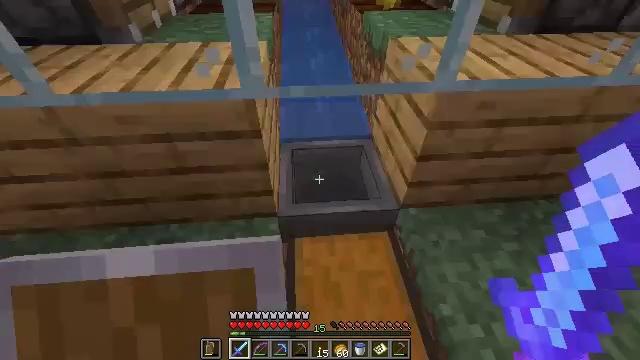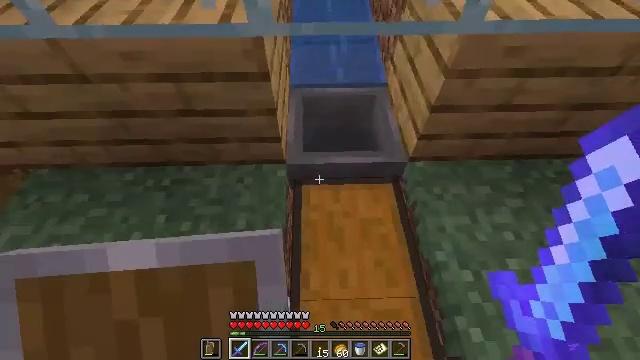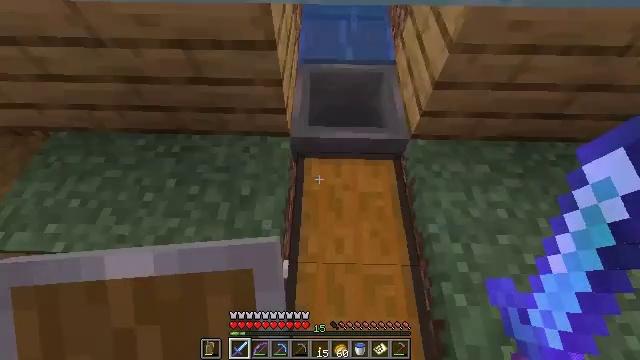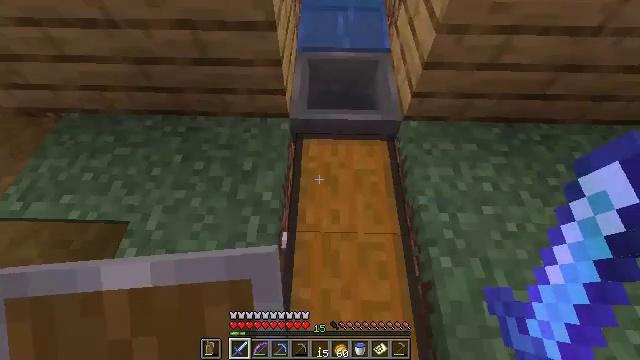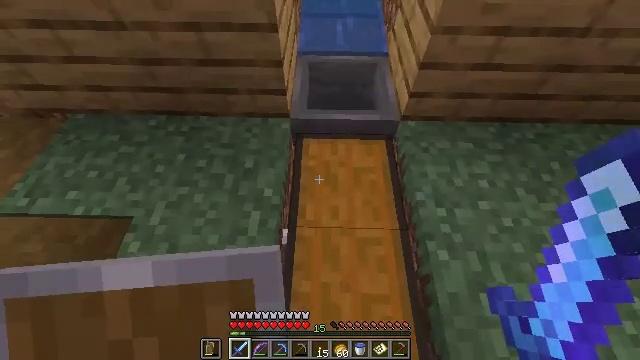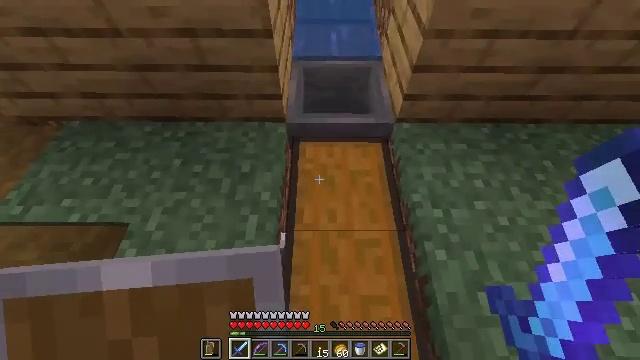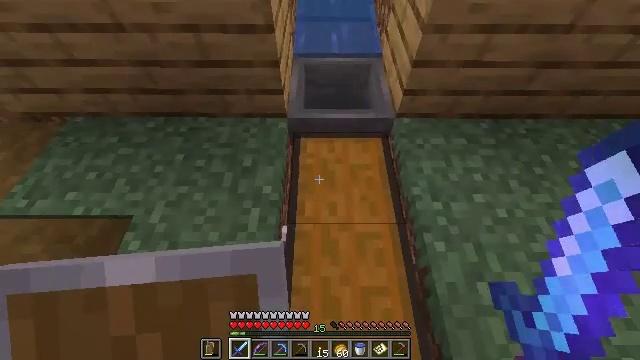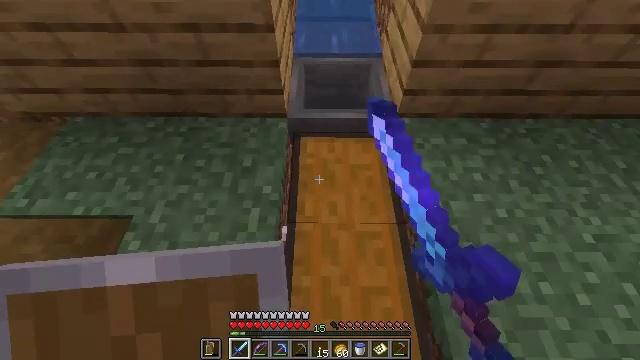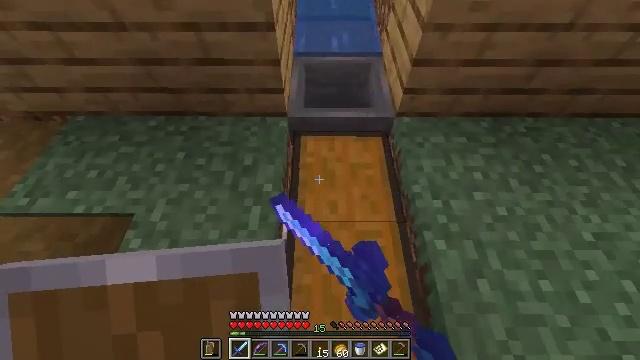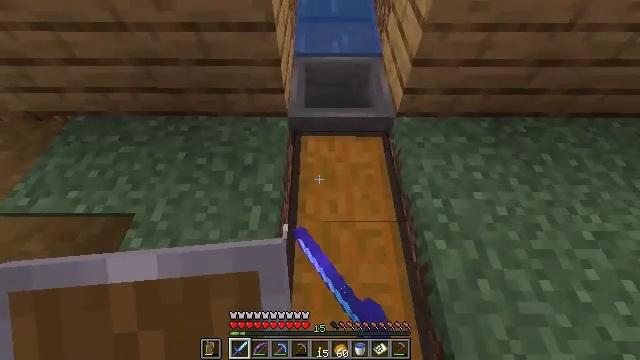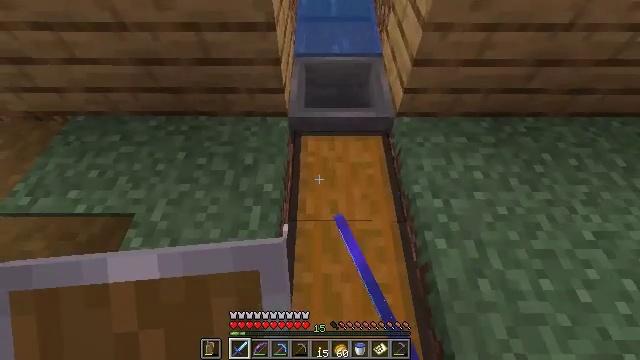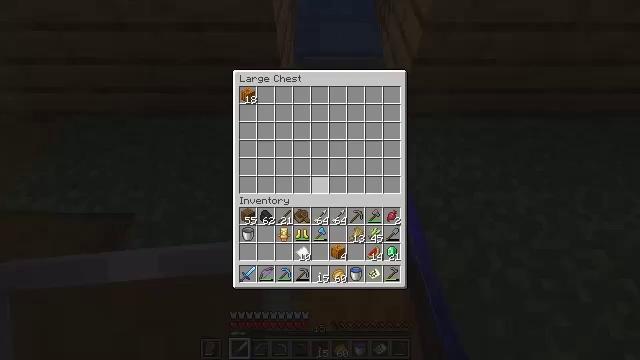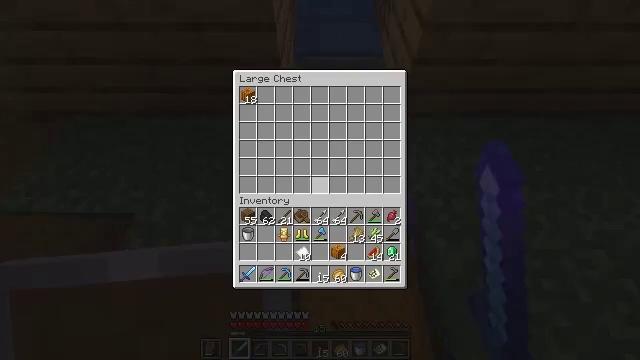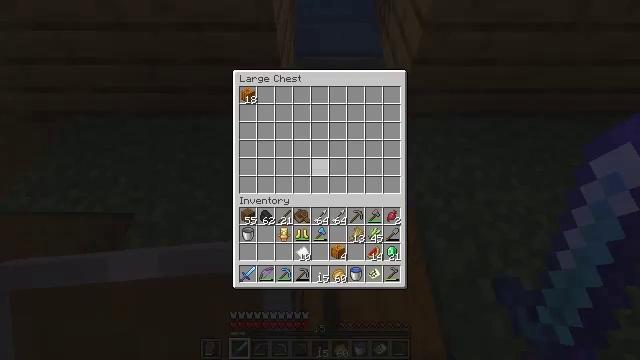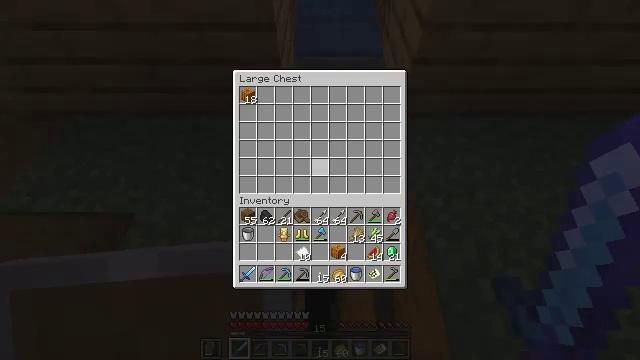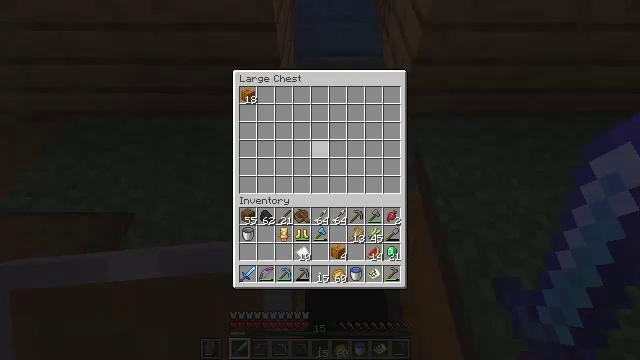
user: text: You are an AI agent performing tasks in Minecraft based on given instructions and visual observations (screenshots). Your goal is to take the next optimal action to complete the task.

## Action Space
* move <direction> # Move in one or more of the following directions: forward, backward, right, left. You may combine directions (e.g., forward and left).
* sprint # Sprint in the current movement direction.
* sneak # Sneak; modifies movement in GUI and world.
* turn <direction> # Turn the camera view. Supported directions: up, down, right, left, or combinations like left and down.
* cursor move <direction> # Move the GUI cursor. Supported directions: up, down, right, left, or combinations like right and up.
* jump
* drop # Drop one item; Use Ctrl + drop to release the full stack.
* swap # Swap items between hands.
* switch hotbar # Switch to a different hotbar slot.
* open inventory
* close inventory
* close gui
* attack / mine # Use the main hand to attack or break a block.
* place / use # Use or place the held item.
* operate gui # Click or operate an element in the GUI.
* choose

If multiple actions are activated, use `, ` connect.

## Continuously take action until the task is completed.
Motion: motion action
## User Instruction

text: Gather wheat by left-clicking on it.
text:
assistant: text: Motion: move back, turn left and down
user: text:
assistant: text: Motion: move back, turn left and down
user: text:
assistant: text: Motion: no_op
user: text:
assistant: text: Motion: turn up
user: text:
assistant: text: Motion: turn right and up
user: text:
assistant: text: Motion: use / place
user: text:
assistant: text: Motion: use / place
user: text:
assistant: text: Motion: no_op
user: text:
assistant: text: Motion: no_op
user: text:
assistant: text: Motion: no_op
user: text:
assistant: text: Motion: open gui
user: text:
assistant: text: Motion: no_op
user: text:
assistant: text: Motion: no_op
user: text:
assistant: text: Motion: cursor move up
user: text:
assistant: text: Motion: cursor move up
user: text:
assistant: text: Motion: sneak, cursor move left and up
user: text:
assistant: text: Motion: sneak, cursor move left and up
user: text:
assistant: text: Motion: sneak
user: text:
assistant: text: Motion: sneak
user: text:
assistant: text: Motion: sneak
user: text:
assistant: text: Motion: sneak, operate gui
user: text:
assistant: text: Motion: sneak, operate gui
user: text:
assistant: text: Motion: sneak
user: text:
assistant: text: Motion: no_op
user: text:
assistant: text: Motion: no_op
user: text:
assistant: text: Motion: turn left and up, close gui
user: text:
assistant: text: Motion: move forward, turn left and up
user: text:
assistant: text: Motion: move forward, turn left and up
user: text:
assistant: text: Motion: move forward
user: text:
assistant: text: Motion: move forward, sprint, turn right